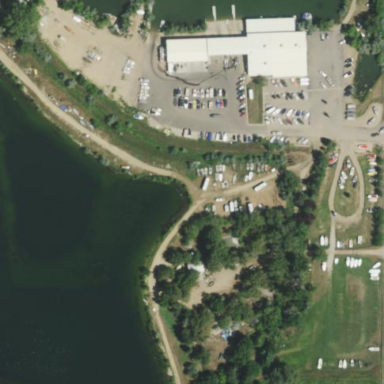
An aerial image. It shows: Boat storage area.